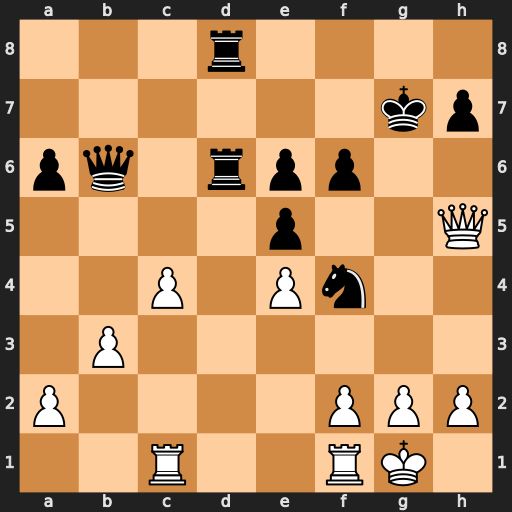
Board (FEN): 3r4/6kp/pq1rpp2/4p2Q/2P1Pn2/1P6/P4PPP/2R2RK1
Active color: w
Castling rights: -
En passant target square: -
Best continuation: Qg4+ Kf7 c5 Qb5 cxd6 Ne2+ Kh1